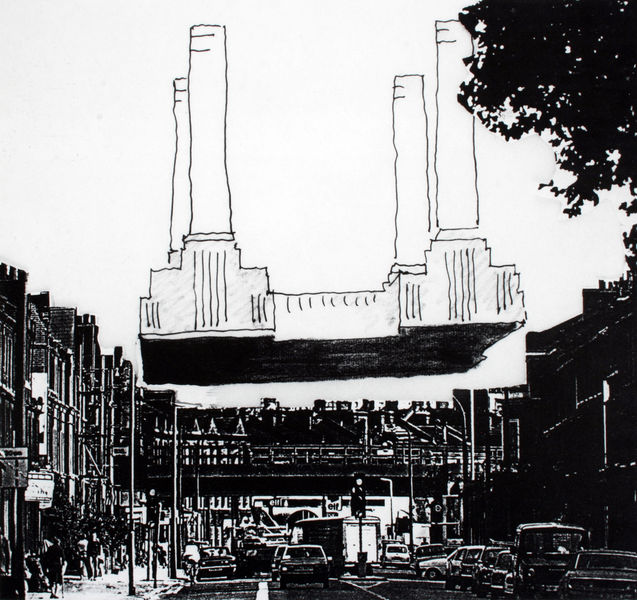
Titel: "Bat Hat", Entwurf für die Umgestaltung des Battersea-Kraftwerks in London - Das neue Wahrzeichen über der vorhandenen Stadt
Künstler: Cedric Price
Schlagwörter: baum, blätter, himmel, laub, weiß, bäume, menschen, stadt, fenster, grau, kreide, lampen, laterne, laternen, schwarz, skizze, strasse, säulen, tür, zeichnung, anlage, haus, architektur, sockel, häuser, brücke, blatt, turm, fassade, fassaden, passanten, türen, mast, giebel, grafik, graphik, fabrik, platz, auto, masten, staffage, collage, foto, fotografie, grossstadt, photographie, tusche, ruine, stangen, bürgersteig, gehsteig, türme, kohle, schweben, grafisch, gehweg, schwarzweiß, bordstein, entwurf, stift, photo, antik, vision, konstruktion, verkehr, plan, tempel, schaft, autos, grundriss, mietshäuser, fundament, markierung, bebauung, stadtplanung, altstadt, ampel, ampeln, reihenhäuser, bus, montage, entlüftung, ghell, photomontage, lkw, vrkehr